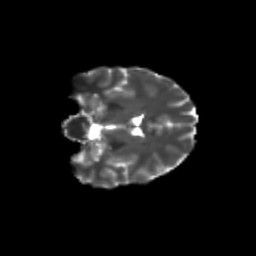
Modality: T2w
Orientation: coronal
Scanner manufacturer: siemens
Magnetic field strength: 3 T
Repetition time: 9.2 s
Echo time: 0.084 s